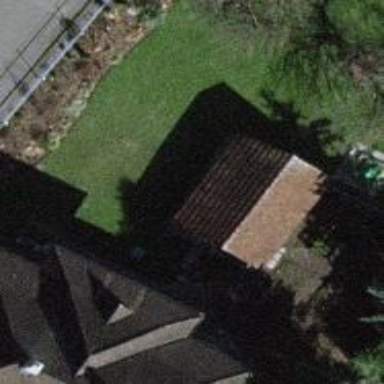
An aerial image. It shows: Shed building.